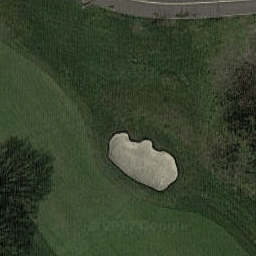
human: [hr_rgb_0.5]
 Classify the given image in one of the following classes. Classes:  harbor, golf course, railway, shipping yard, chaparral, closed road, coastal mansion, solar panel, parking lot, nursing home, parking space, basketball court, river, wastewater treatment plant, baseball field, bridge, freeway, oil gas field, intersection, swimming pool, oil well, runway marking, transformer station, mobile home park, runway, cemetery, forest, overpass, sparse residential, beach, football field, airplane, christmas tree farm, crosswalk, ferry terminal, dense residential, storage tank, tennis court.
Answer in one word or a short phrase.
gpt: golf course